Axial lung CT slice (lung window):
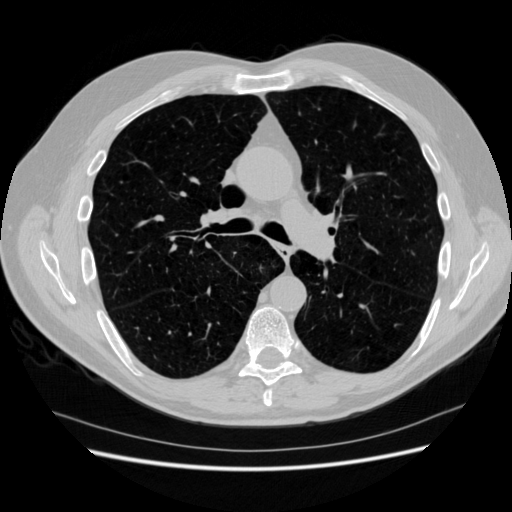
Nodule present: no